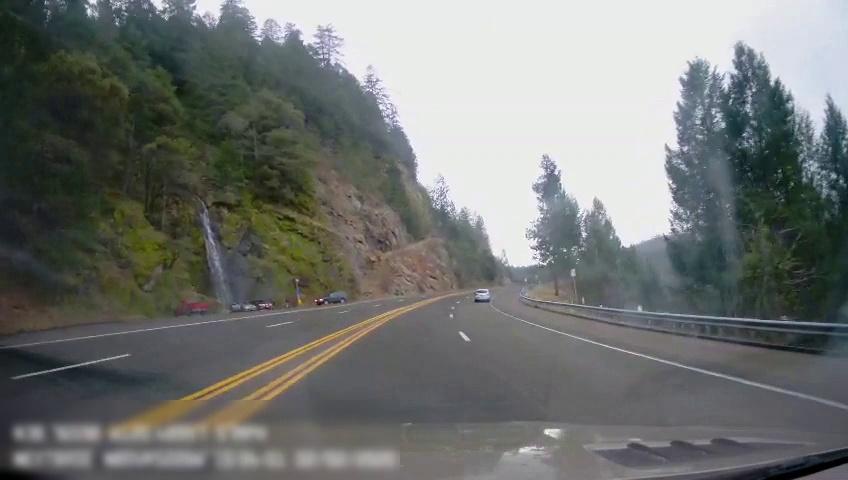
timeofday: Day
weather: Cloudy
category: Drivable Space
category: Vehicles | Car
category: Vehicles | Car
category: Vehicles | Truck
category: Vehicles | Car
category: Vehicles | Car
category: Lanes | Alternate Lane
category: Lanes | Alternate Lane
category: Lanes | Alternate Lane
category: Lanes | Current Lane
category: Lanes | Current Lane
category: Lanes | Alternate Lane